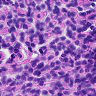
Metastatic tissue present: no